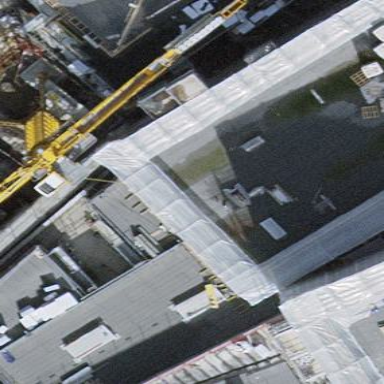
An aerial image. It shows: View of roof of building.